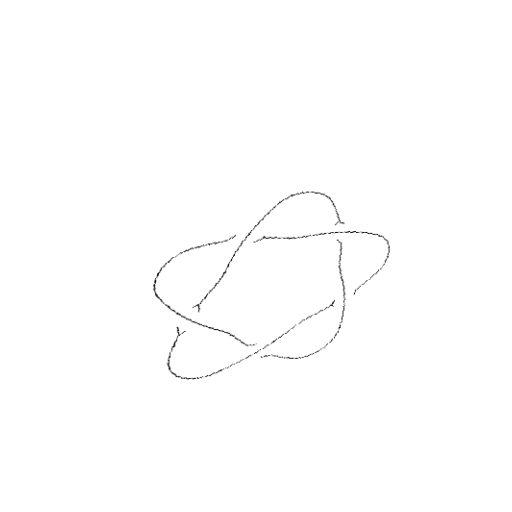
Crossing number: 5